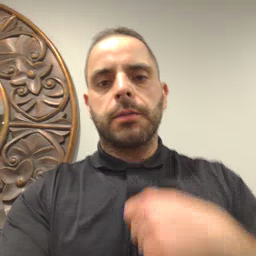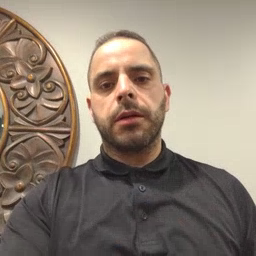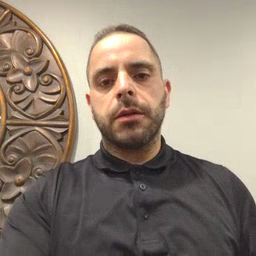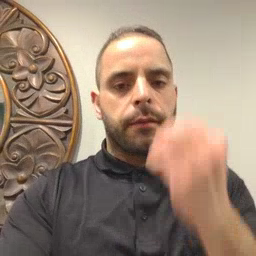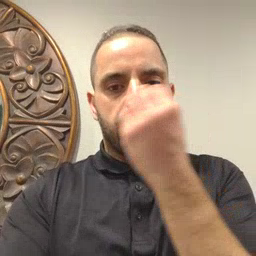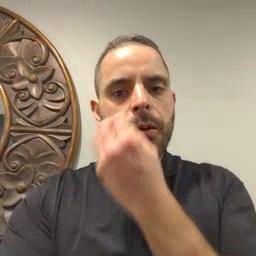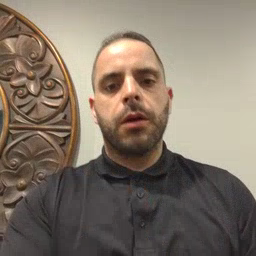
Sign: flower